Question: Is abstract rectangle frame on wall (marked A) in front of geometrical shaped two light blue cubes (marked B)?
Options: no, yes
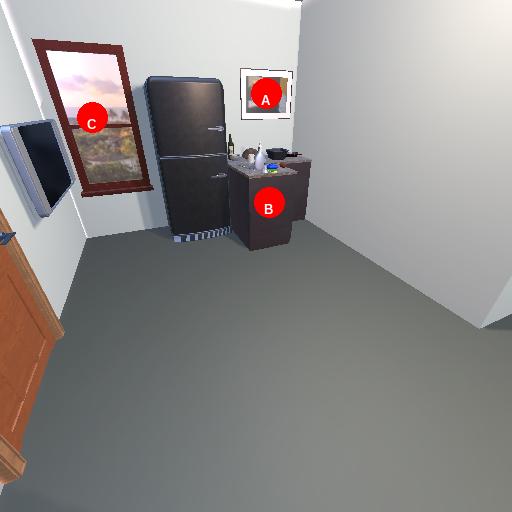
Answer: no